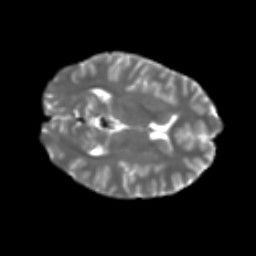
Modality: T2w
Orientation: axial
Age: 22
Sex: female
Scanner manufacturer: ge
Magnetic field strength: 3 T
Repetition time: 7.8 s
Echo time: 0.0606 s